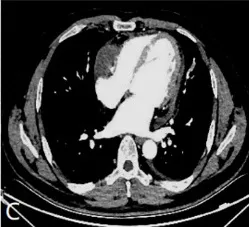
(C) CT enhanced image showing a slight reduction in the size of the primary and secondary tumors. This image was acquired after the recurrent tumor was treated with eight cycles of chemotherapy.
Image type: radiology (ct)